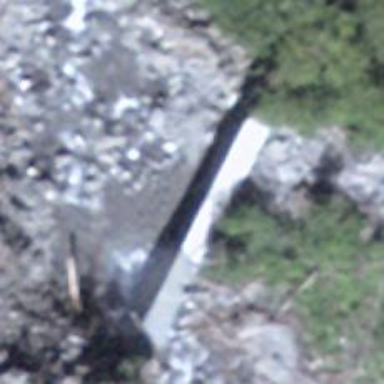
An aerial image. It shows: Retaining wall barrier along check dam waterway.